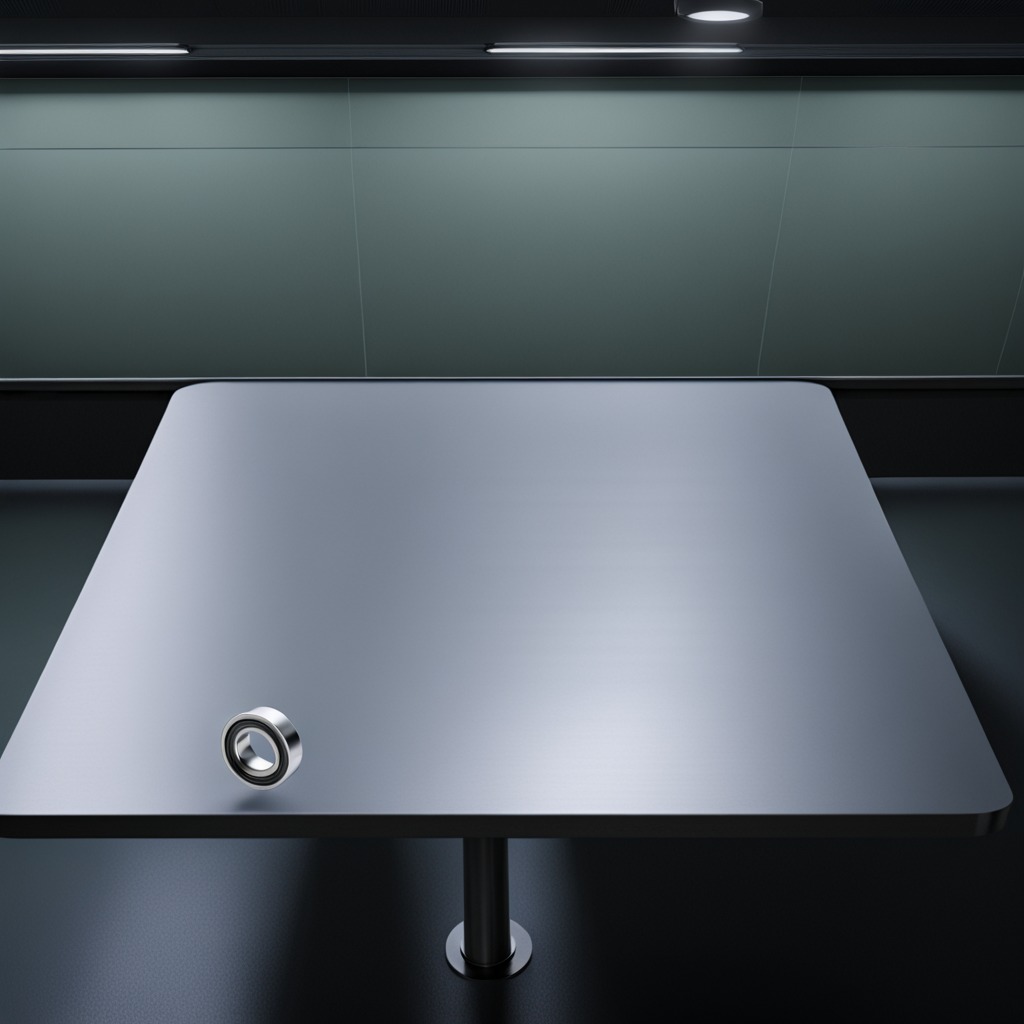
A metal ball bearing lies on the table in a railway signal maintenance room.